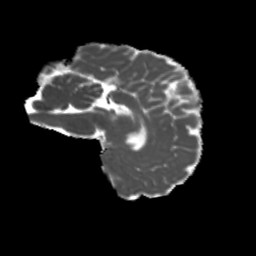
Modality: MD
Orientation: sagittal
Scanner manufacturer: siemens
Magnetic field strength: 3 T
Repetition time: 4 s
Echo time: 0.0594 s